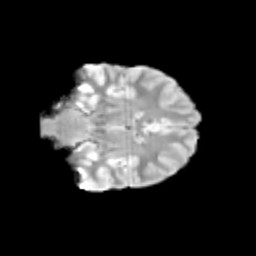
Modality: T2w
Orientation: coronal
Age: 13
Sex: male
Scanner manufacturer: siemens
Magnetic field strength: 3 T
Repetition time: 3.8 s
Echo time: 0.07 s